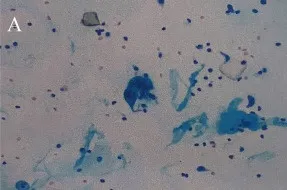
(A) The patient's preoperative urine cytologic testing results, suggesting urothelial carcinoma.
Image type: pathology (papanicolaou)